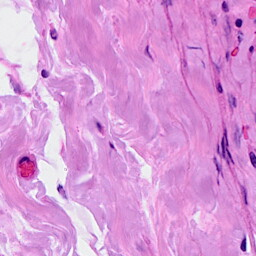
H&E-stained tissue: Breast